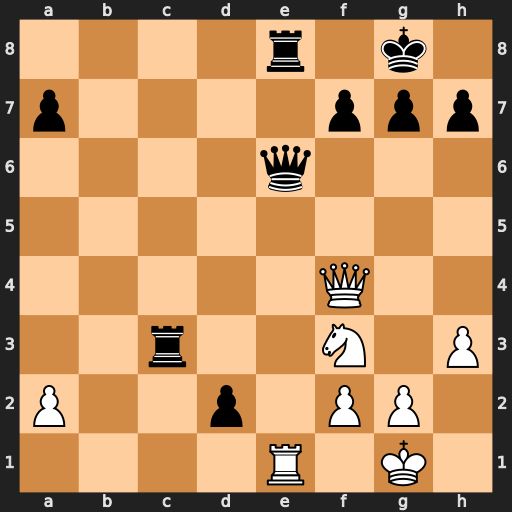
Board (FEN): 4r1k1/p4ppp/4q3/8/5Q2/2r2N1P/P2p1PP1/4R1K1
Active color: w
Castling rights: -
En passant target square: -
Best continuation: Qxd2 Qxe1+ Nxe1